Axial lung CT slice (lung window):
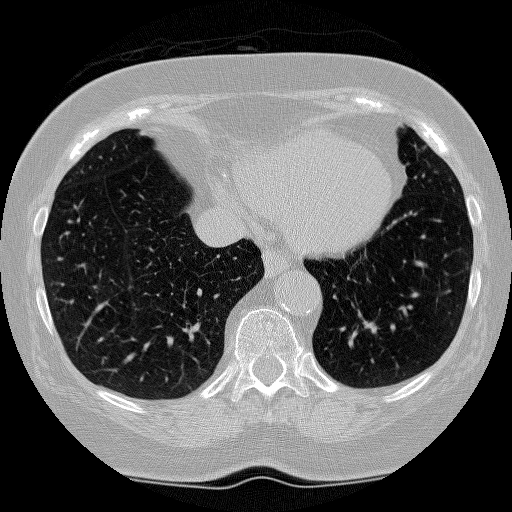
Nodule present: yes
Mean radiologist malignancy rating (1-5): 4.25